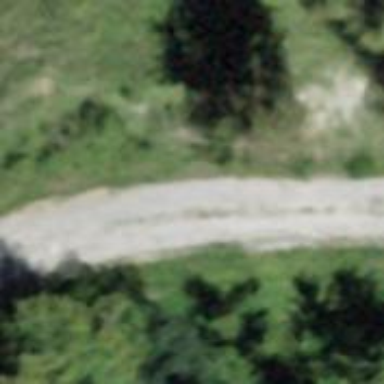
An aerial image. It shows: Track with grade 3 tracktype.